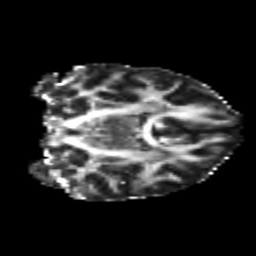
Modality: FA
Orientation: coronal
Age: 20
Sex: female
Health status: healthy
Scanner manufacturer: philips
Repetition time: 7.385 s
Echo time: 0.08599 s